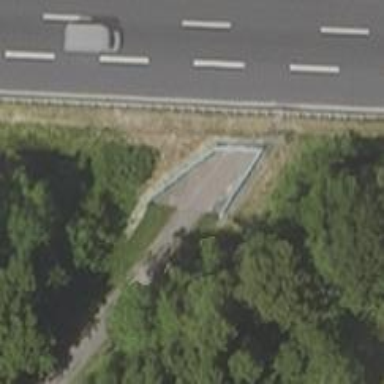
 passing through tunnel. It also includes bicycle road."